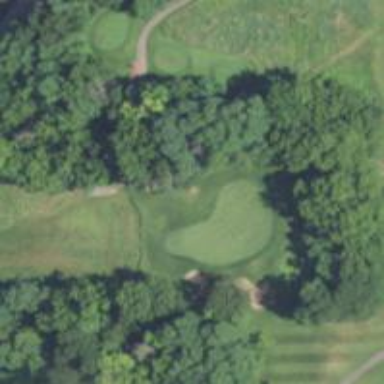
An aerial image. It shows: Golf hole.